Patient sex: F
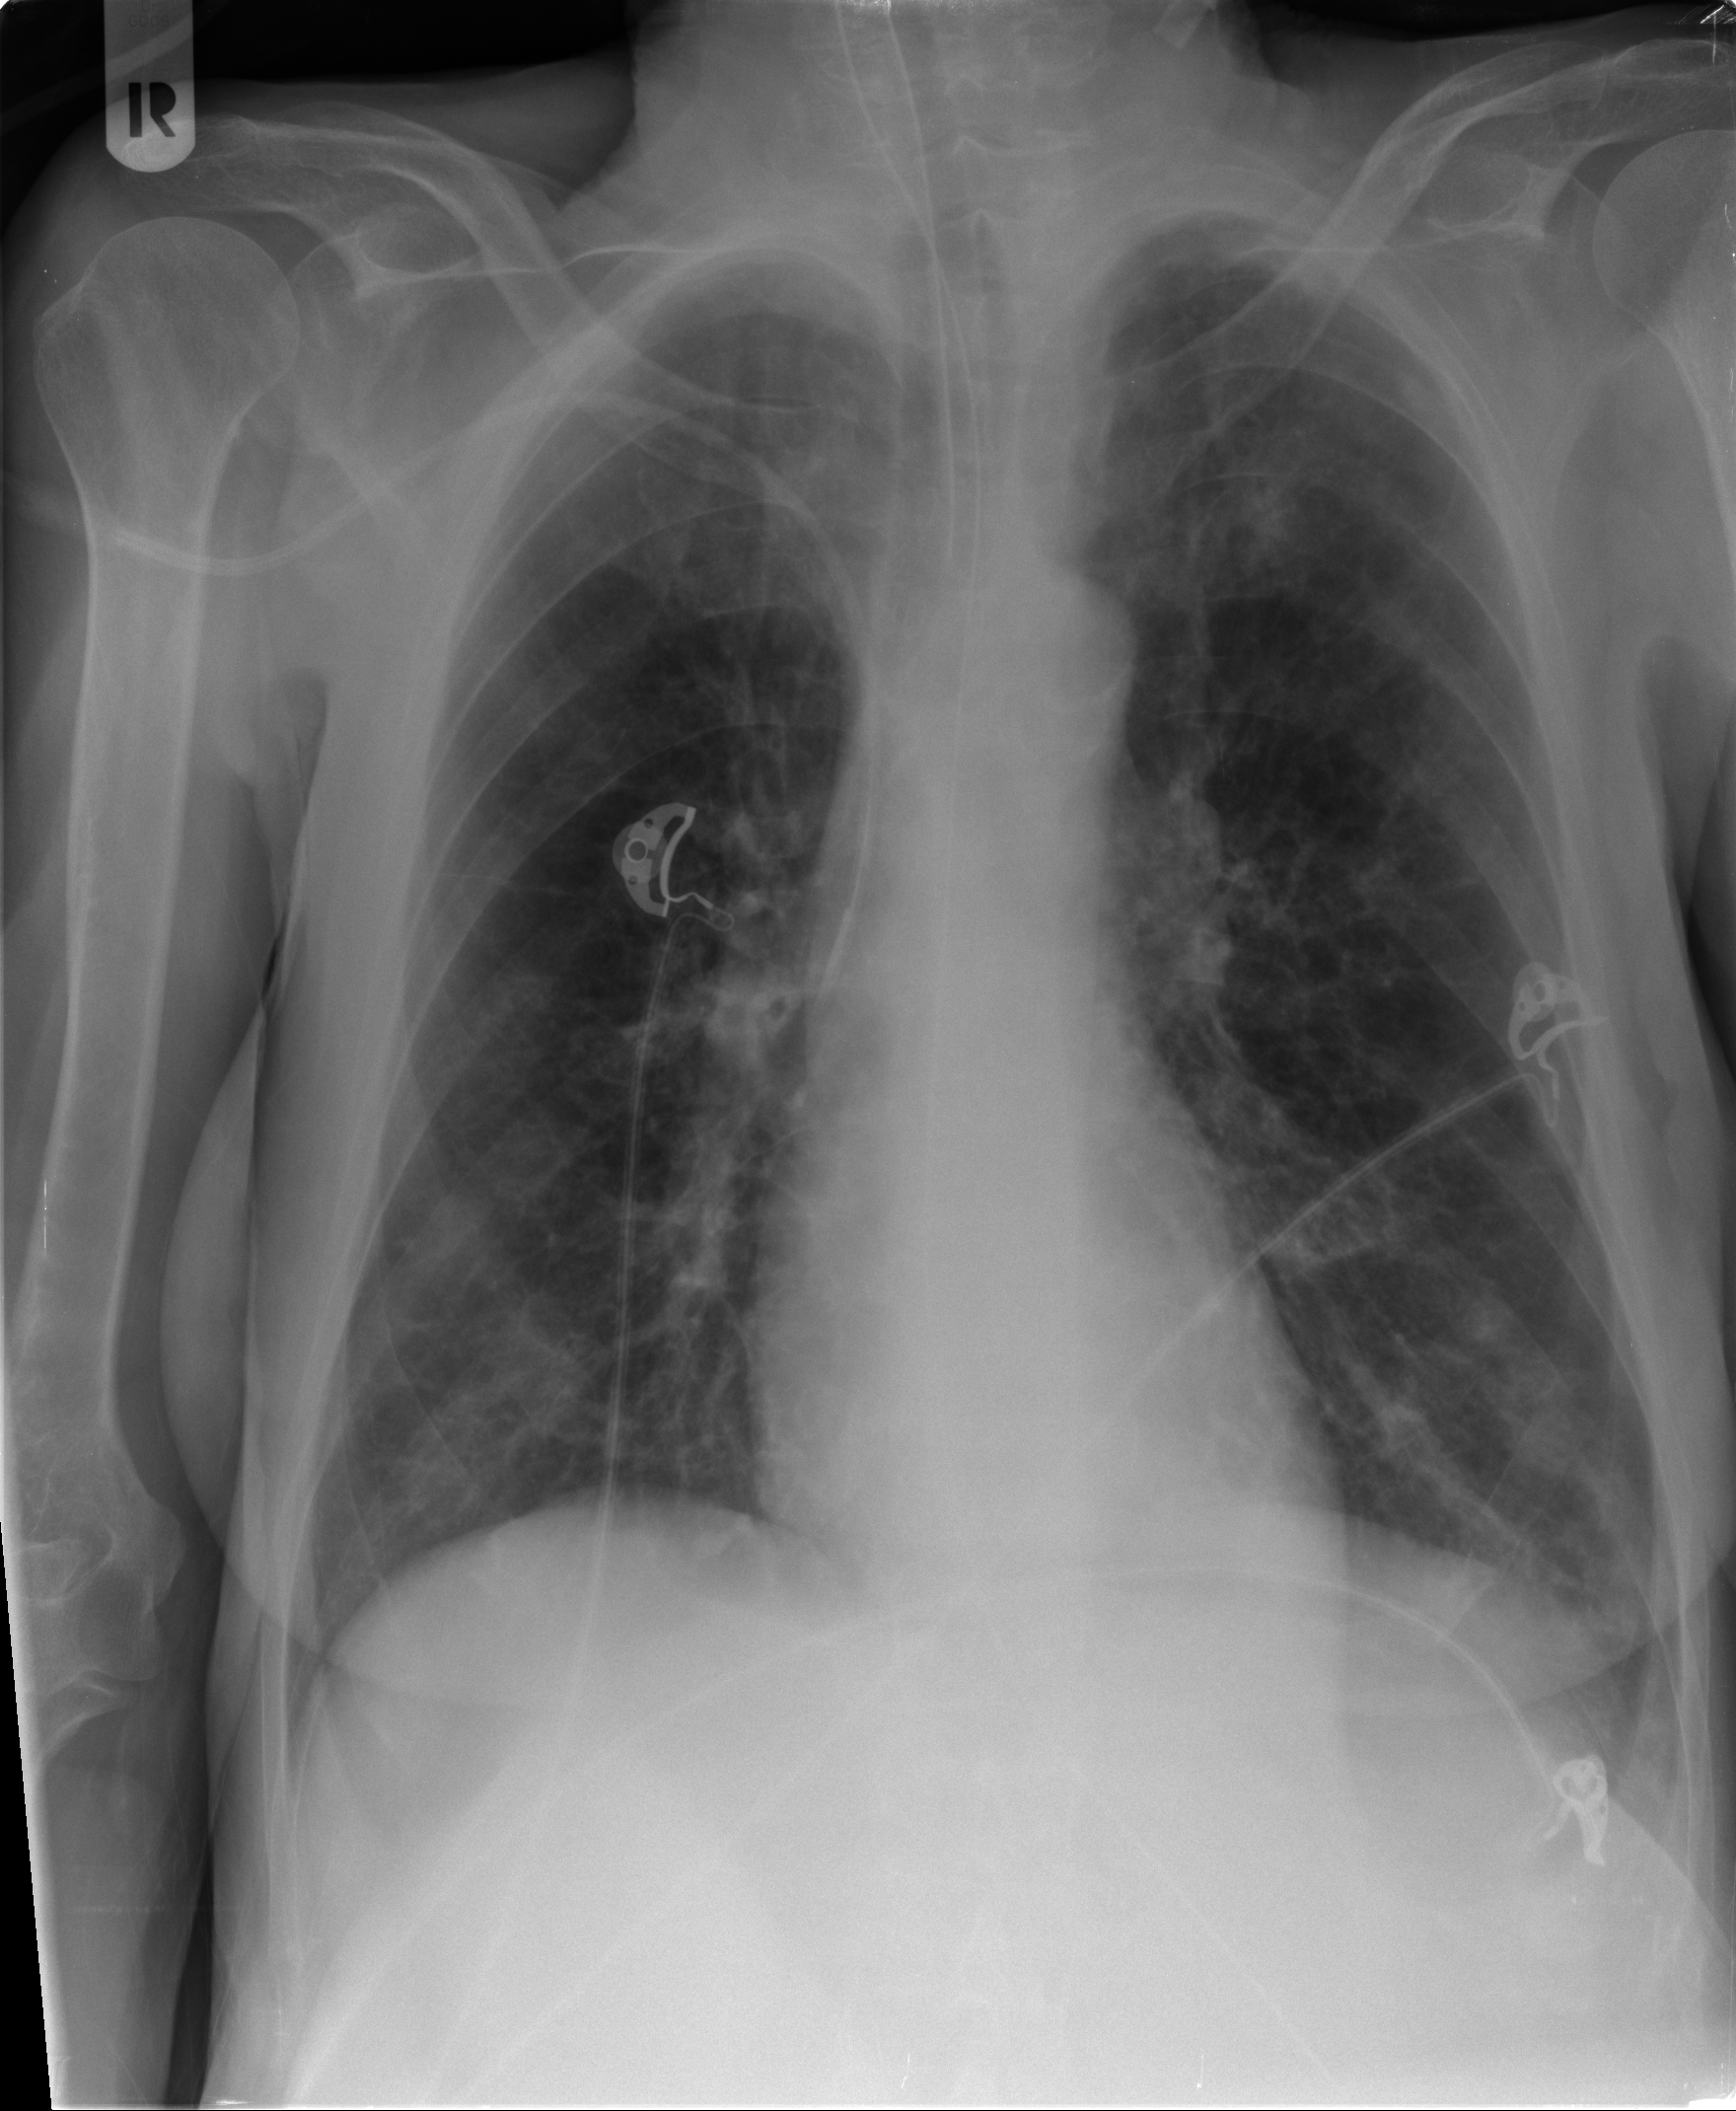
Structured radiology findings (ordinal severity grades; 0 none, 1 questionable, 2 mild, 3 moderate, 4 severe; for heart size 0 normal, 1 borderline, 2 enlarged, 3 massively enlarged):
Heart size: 0
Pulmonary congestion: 0
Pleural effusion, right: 0
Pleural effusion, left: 0
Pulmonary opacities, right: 1
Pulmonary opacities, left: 1
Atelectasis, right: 2
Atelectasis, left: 1